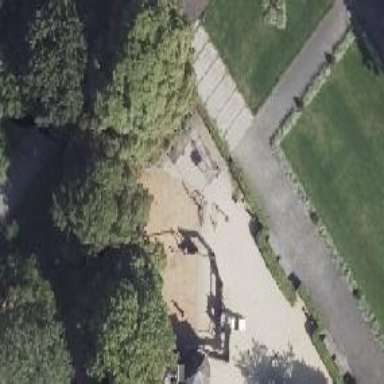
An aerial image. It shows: Artwork in the playground.